Interaction volume radius: 10 \u00c5
Interaction volume height: 35 \u00c5
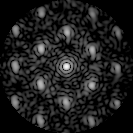
Disorder parameter: 0.447